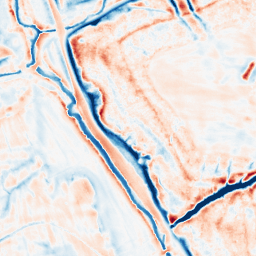
Category: edge_preserving
Decomposition family: bilateral
Decomposition parameters: d: 21
sigma_color: 100
sigma_space: 100
Upsampling method: cubic_mitchell
Upsampling parameters: scale: 4
Upsampling scale: 4